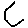
Label: hexagon